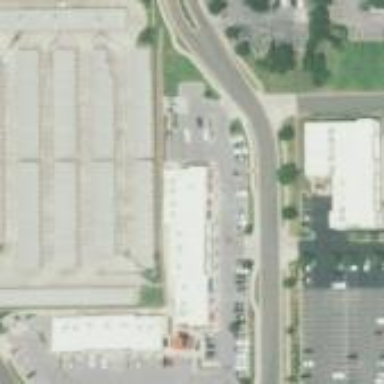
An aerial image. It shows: Retail area consisting of mall.